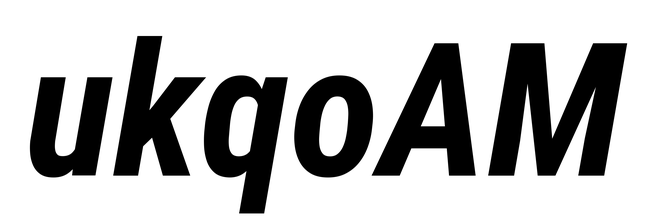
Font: Roboto-Italic_Condensed_Bold_Italic